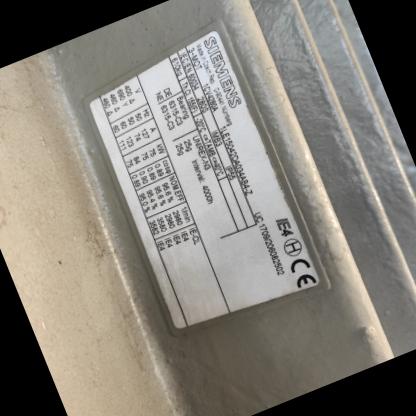
Klasa: tabliczka-znamionowa